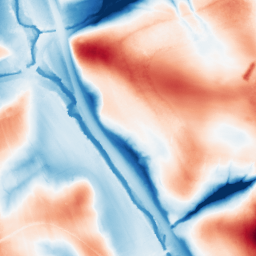
Category: edge_preserving
Decomposition family: guided
Decomposition parameters: radius: 32
eps: 0.01
Upsampling method: quadratic
Upsampling parameters: scale: 8
Upsampling scale: 8